Field crop: maize
Growth stage: 2
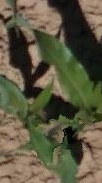
Species: maize